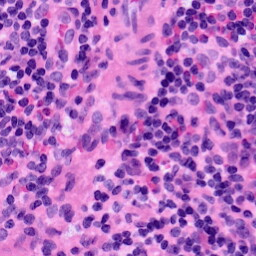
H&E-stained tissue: LymphNode